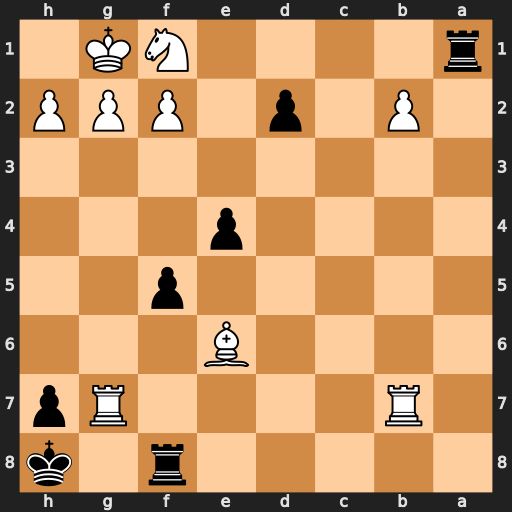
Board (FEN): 5r1k/1R4Rp/4B3/5p2/4p3/8/1P1p1PPP/r4NK1
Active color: b
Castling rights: -
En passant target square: -
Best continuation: Rxf1+ Kxf1 d1=Q#